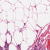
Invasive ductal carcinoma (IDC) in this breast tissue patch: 1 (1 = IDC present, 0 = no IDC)